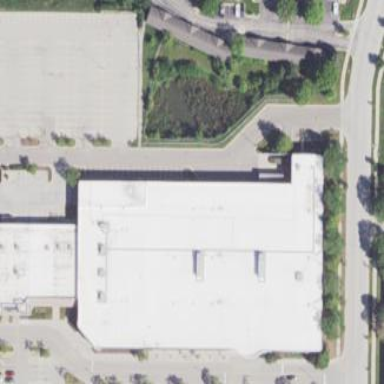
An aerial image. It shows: Retail building housing department store.